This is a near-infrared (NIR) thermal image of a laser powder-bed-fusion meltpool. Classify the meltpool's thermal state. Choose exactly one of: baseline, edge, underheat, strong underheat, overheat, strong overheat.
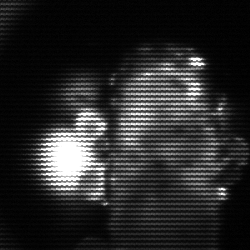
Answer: strong underheat